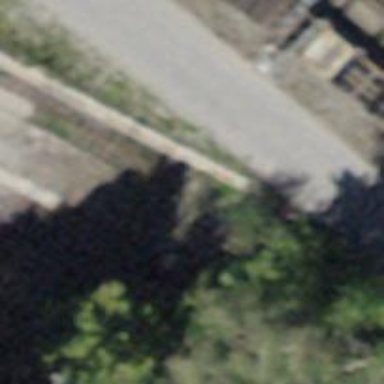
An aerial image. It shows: Railway buffer stop.